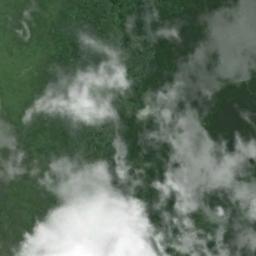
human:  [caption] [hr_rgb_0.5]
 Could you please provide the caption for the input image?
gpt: The stratus clouds are located above the land covered by dense vegetation .

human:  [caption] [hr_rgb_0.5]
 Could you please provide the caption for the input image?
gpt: A thin cloud of thin clouds floated in the air .

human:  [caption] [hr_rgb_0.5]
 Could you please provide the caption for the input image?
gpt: The white cloud is above green land .

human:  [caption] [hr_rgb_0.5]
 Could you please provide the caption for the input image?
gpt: White clouds on green earth .

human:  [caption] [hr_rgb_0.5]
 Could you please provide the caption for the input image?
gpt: Slices of white clouds over a green land .